Field crop: tomato
Growth stage: 2
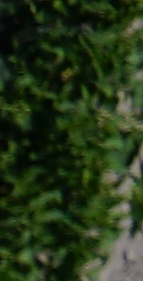
Species: tomato